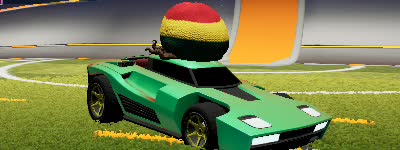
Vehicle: breakout